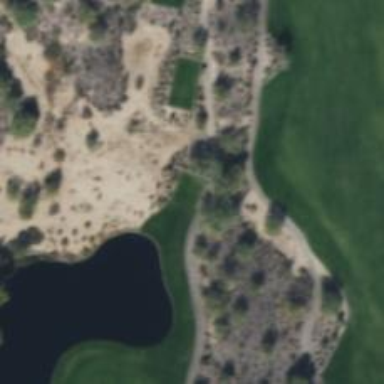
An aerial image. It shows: Path for both roads and golfers.